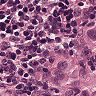
Metastatic tissue present: yes